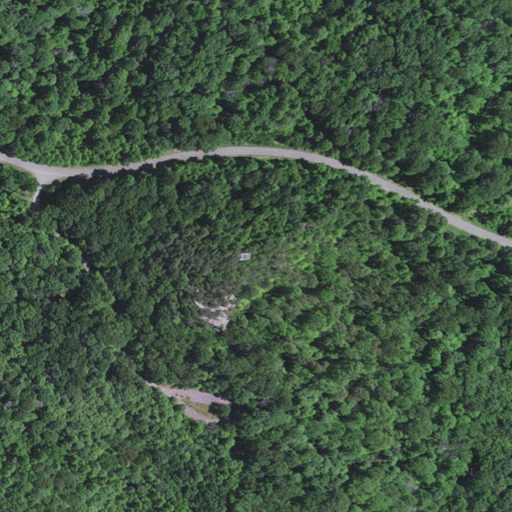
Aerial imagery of mountain in Kentucky named Tater Knob containing deciduous forest, open development, mixed forest, low intensity development, and medium intensity development